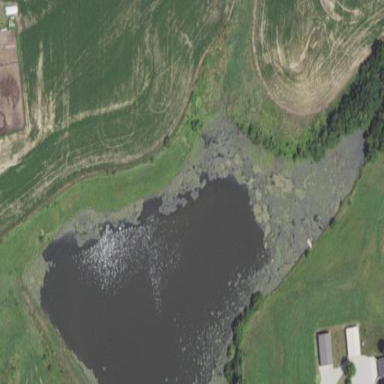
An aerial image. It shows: Serene pond surrounded by nature.